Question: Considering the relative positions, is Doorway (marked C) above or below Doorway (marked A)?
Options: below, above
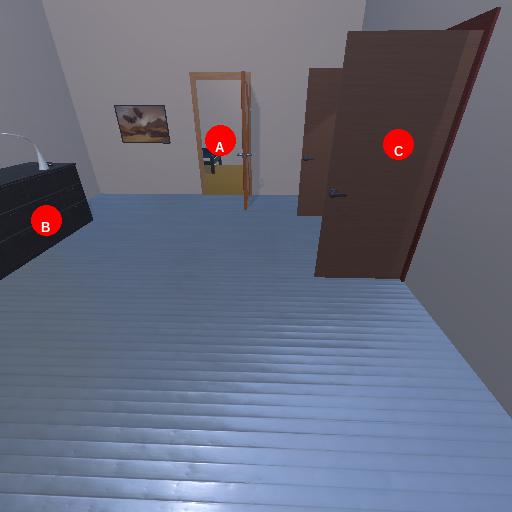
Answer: below